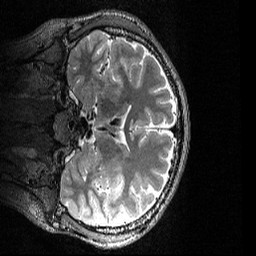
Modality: T2w
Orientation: coronal
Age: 19
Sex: male
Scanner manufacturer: siemens
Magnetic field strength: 3 T
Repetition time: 3.2 s
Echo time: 0.56 s